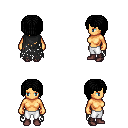
a pixel art fantasy rpg character, female body template, human, tanned skin, black tattered cape, white pants, black pageboy hairstyle, maroon shoes, four views (front, back, left, right), 2x2 character sprite sheet, small pixel art, hard edges, no anti-aliasing